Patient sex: M
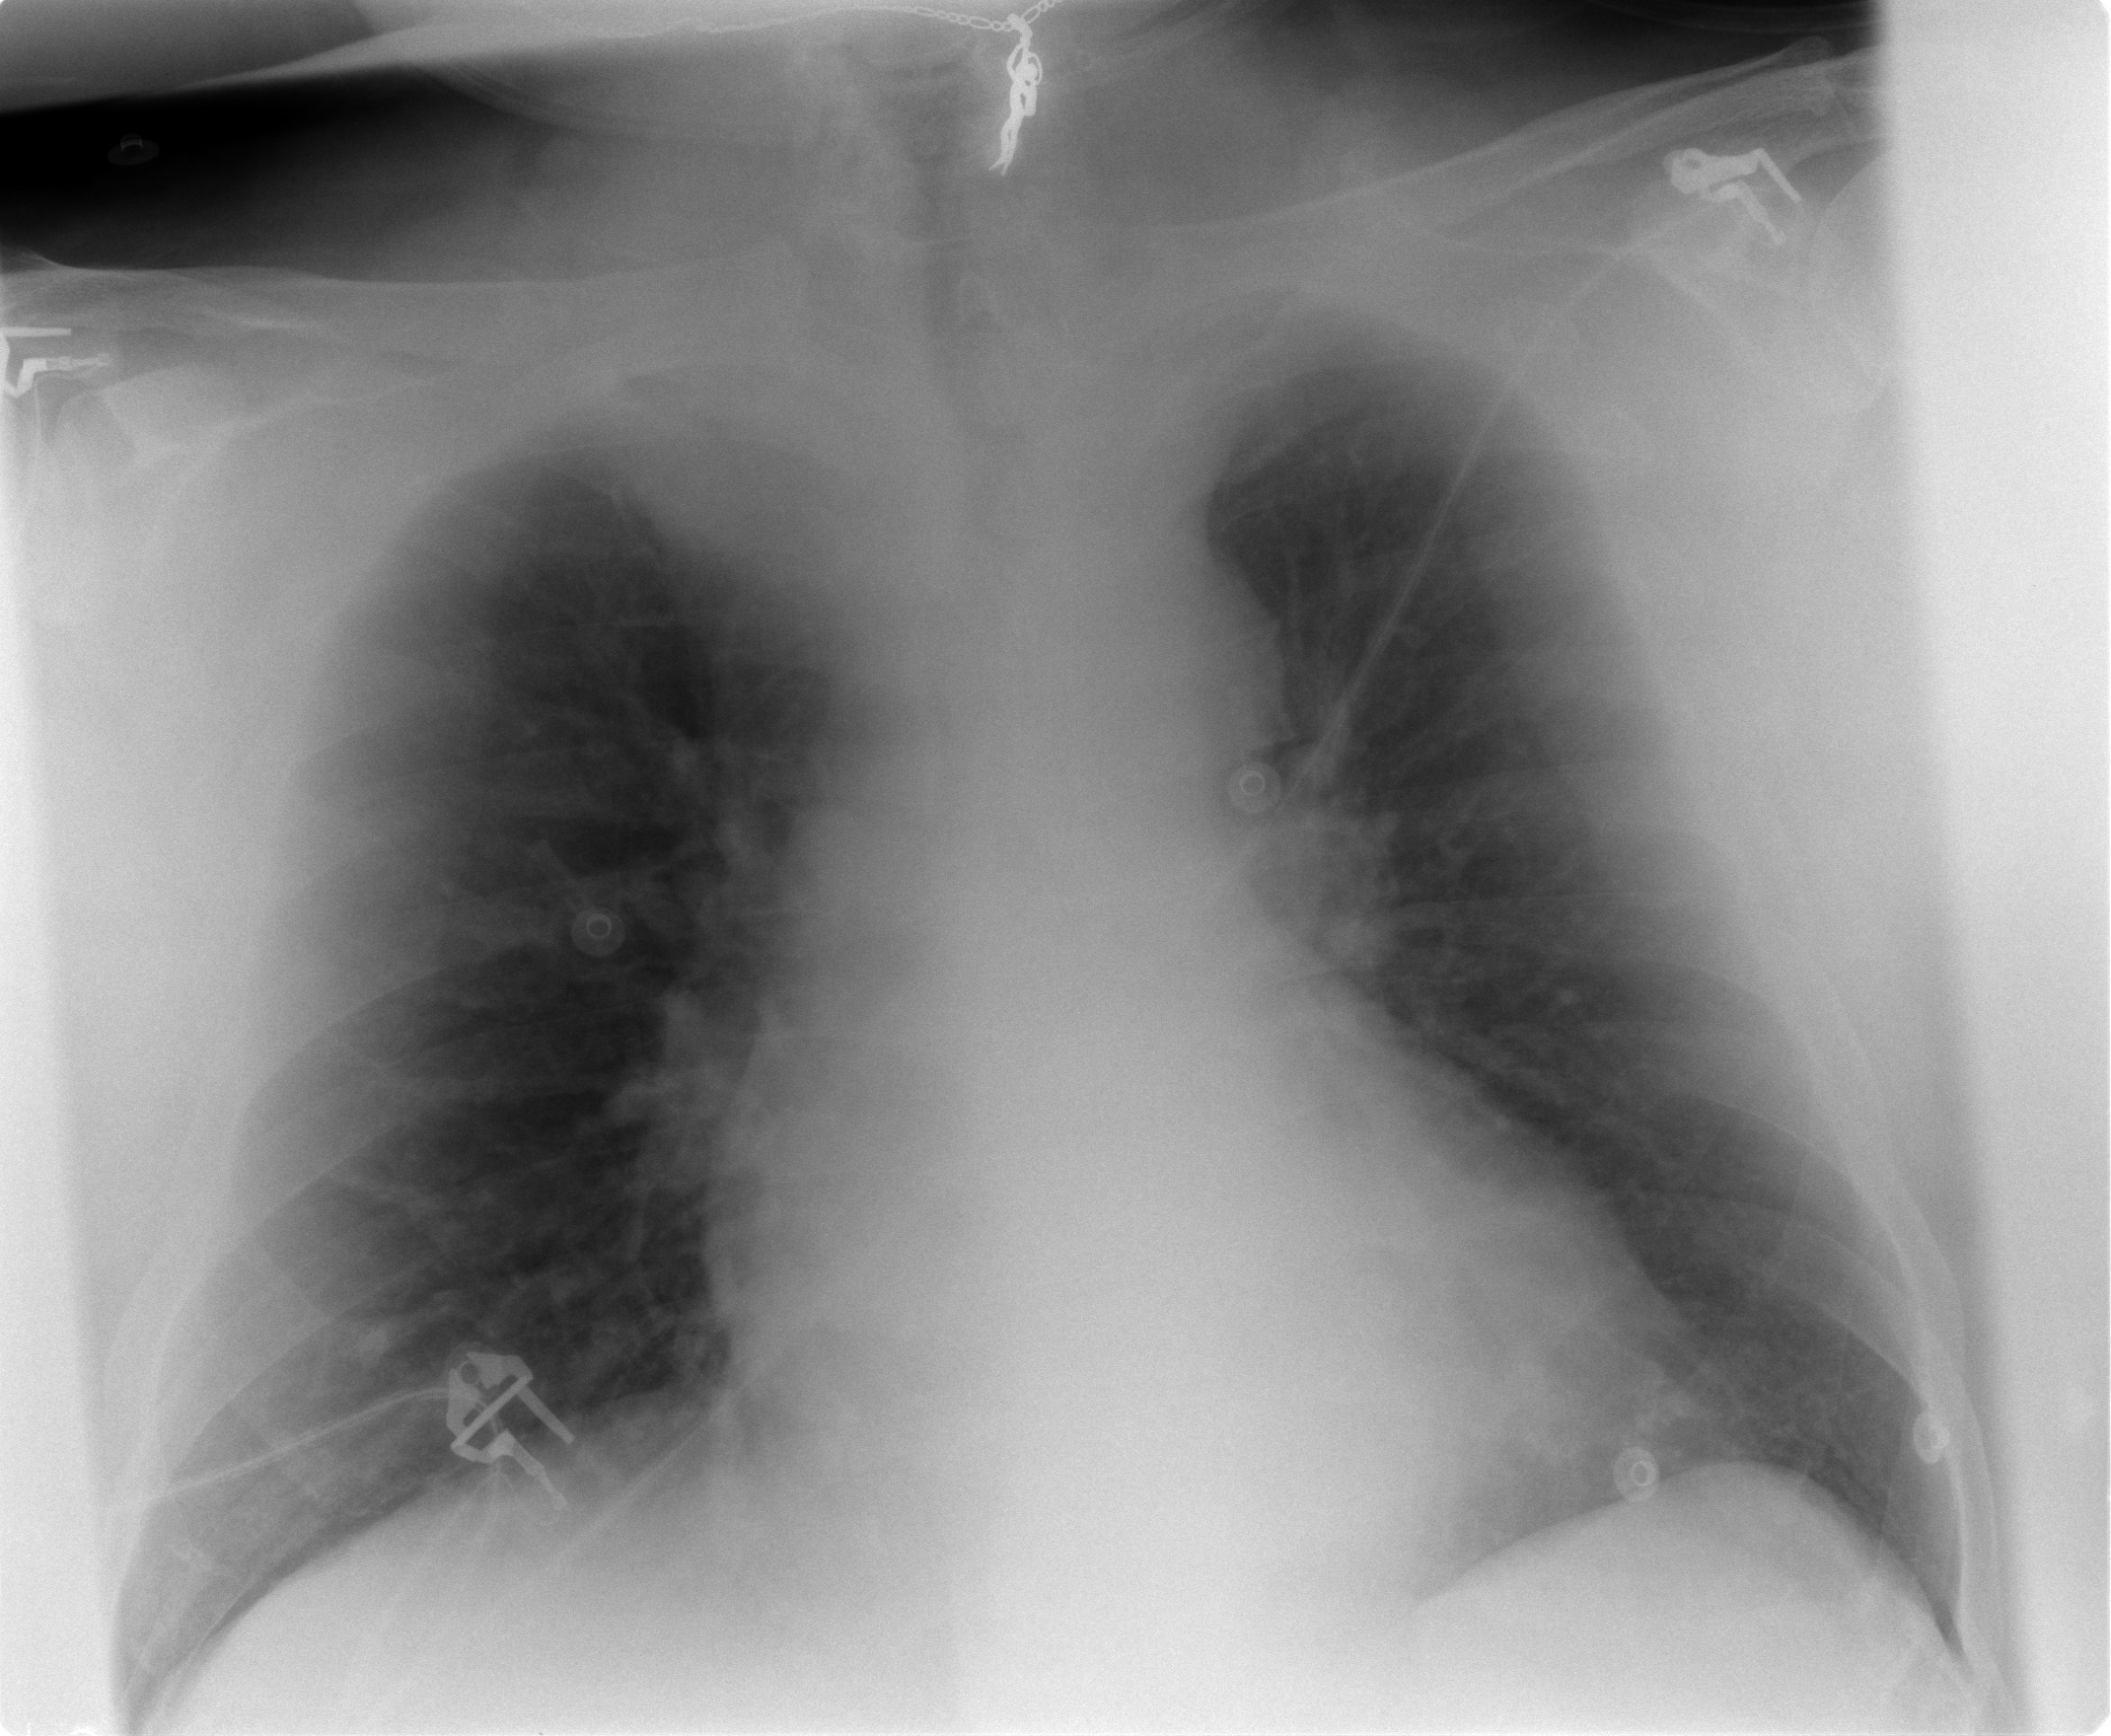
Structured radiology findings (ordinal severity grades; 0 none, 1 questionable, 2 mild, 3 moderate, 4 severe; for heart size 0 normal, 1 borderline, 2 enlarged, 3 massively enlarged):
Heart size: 2
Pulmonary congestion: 2
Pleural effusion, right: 0
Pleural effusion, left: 0
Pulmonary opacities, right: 0
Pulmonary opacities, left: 0
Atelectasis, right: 0
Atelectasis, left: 0